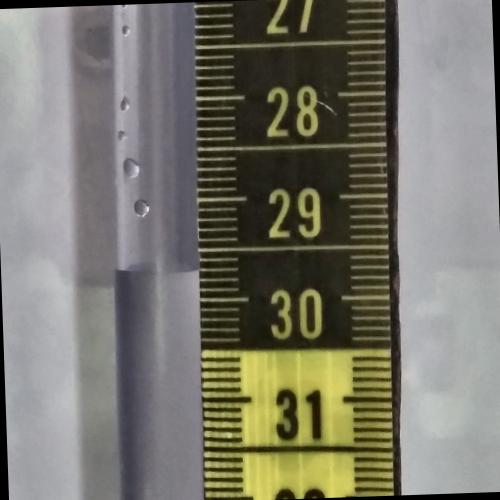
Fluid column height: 29.7 cm